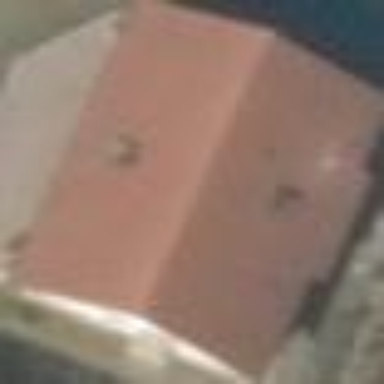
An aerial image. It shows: Gabled building with red roof made of roof tiles. The roof is oriented along the building.